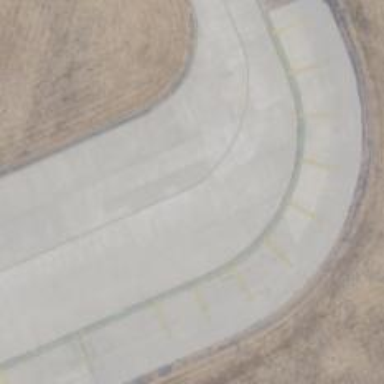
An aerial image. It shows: Image of taxiway at airport.